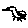
Label: bird